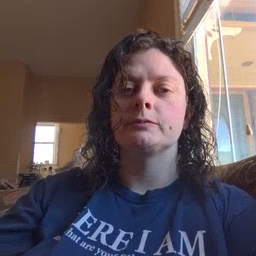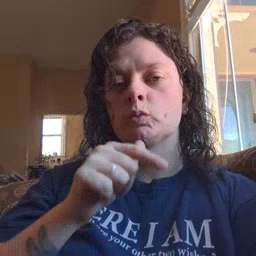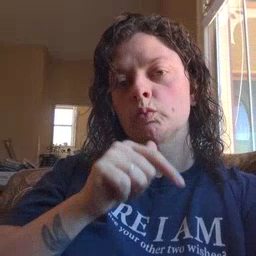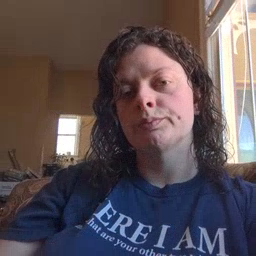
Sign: who